Field crop: maize
Growth stage: 1
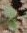
Species: datura